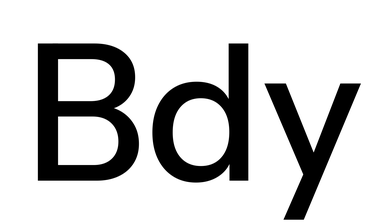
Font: InstrumentSans_Medium